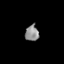
Tissue: lung
Cell type: Others
Senescence score: 0.7351
Nuclear area (px): 209
Mean DAPI intensity: 142.569